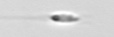
Label: flagellate_morphotype3